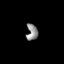
Tissue: lung
Cell type: Endothelial cells
Senescence score: 0.6407
Nuclear area (px): 181
Mean DAPI intensity: 139.674